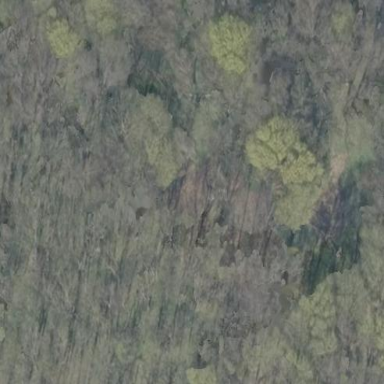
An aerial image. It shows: Forest area.